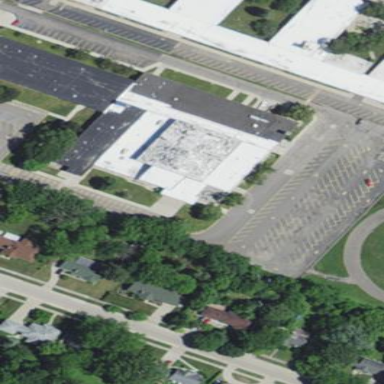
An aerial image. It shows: School building.